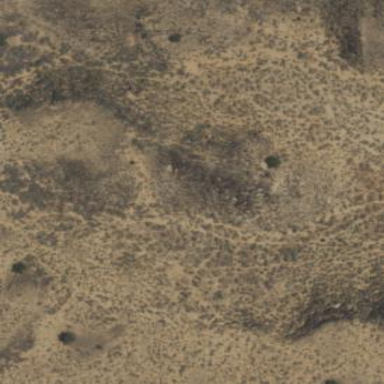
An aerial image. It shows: Landscape dominated by bare rock.